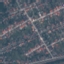
Land use / land cover class: Residential